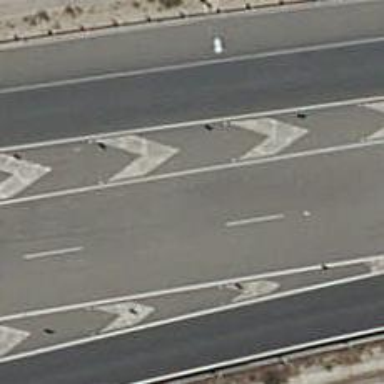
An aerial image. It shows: Block barrier.